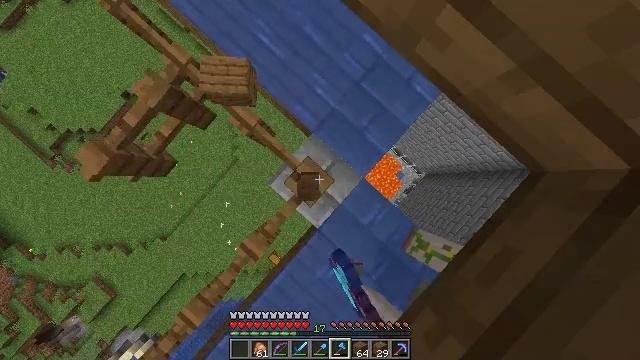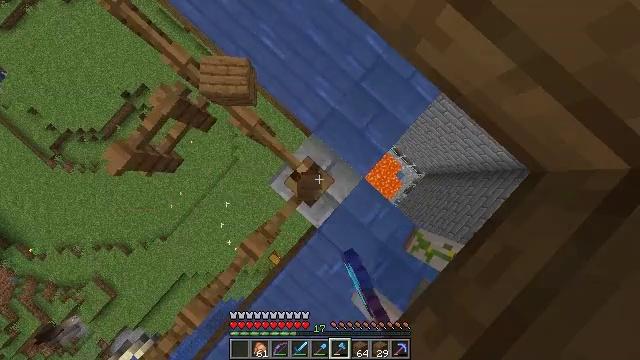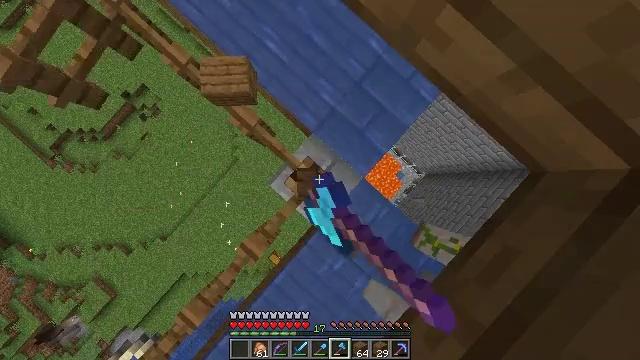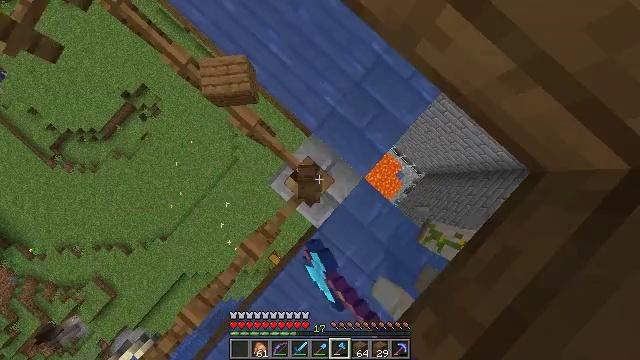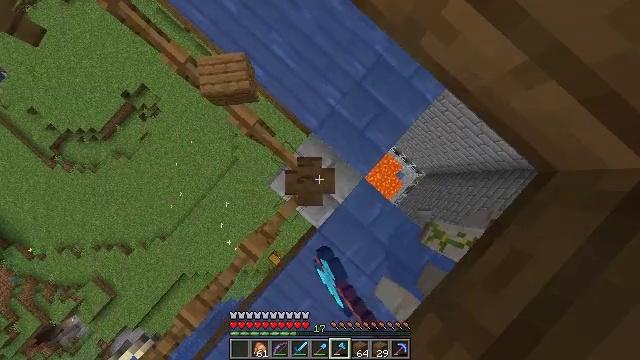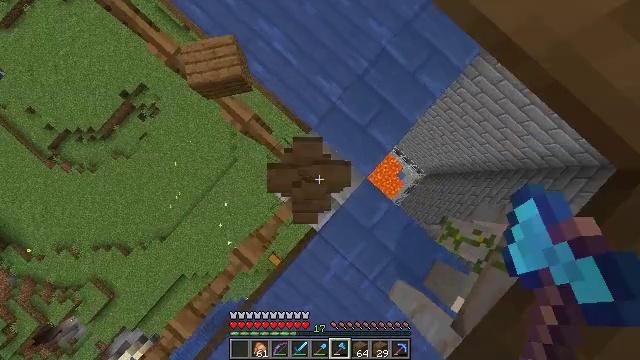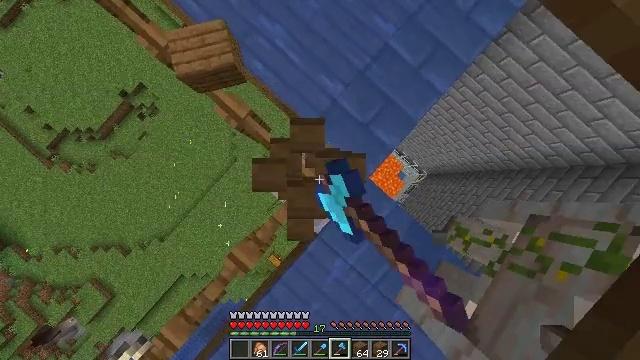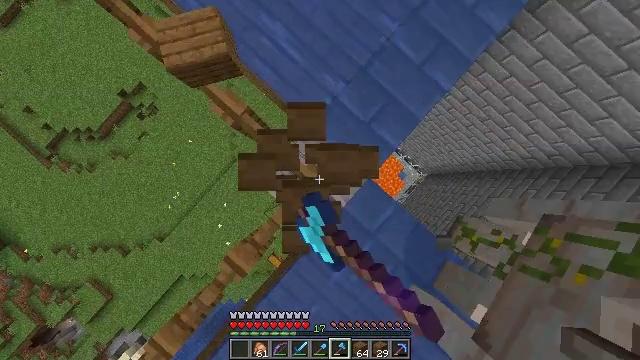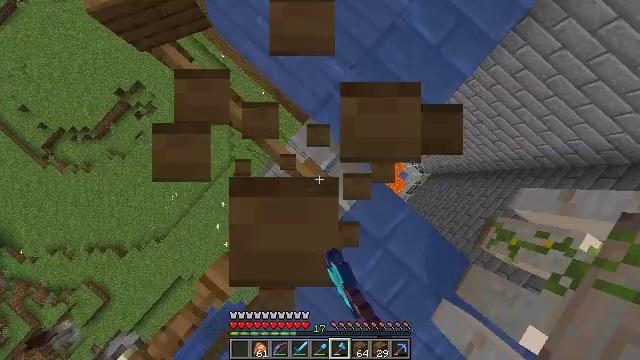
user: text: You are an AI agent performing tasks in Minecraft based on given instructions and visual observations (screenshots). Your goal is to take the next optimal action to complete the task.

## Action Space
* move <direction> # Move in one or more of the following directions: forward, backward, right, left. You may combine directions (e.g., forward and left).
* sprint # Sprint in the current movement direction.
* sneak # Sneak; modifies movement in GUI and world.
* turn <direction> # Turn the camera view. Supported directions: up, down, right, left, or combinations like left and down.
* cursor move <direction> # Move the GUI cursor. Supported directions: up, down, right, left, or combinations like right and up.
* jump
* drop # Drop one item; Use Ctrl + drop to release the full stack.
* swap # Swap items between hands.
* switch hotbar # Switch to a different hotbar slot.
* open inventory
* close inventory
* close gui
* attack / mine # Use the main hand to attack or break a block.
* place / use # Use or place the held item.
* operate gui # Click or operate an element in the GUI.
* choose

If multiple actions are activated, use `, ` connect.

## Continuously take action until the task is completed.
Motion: motion action
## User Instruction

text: Remove the spruce fence from the structure.
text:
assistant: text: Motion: sneak, attack / mine
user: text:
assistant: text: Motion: sneak, attack / mine
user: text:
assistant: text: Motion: sneak, attack / mine
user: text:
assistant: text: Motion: sneak, attack / mine
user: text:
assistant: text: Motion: sneak, attack / mine
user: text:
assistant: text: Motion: sneak, attack / mine
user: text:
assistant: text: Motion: sneak, attack / mine
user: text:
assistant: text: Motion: sneak, attack / mine
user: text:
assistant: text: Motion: sneak, attack / mine